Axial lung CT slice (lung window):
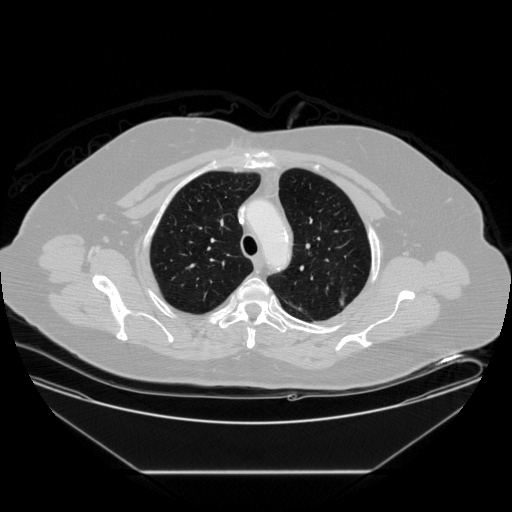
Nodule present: no